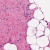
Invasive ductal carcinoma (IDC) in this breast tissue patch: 0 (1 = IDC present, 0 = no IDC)